Question: I'm curious whether it's possible with CSS to have a '<div>' overlaying the '<div>' above and below, like so:

I've tried to use 'margin-top: -40px;', but that doesn't seem to work. I've tried 'position:relative;' without any luck, either. Any ideas?
Thanks!
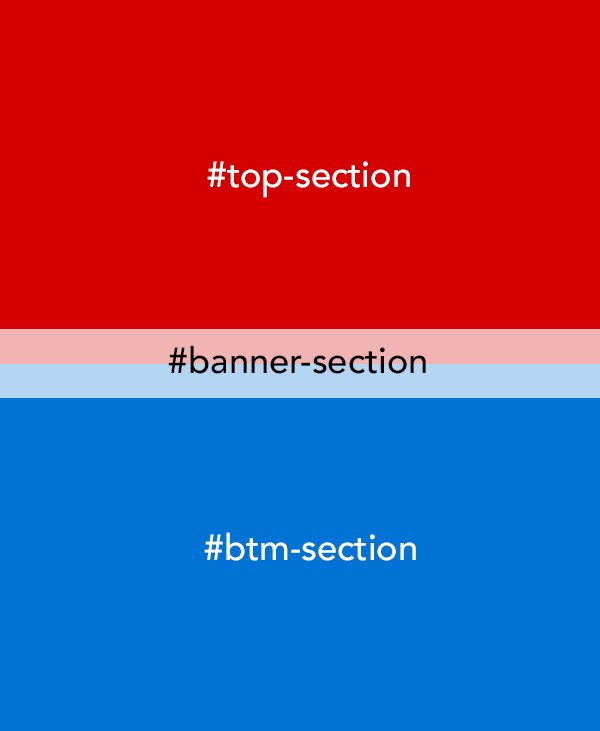
Answer: Sure!
## Demo Fiddle
The trick is managing the positioning of your 'div's, then setting the offset (top) correctly for the 'div' you want overlapping.
'''
<div></div>
<div>
<div></div>
</div>
'''
CSS
'''
div {
width:100%;
height:100px;
position:relative; /* ensure the parent divs have a position set */
}
div:first-child {
background:red;
}
div:last-child {
background:blue;
}
div:last-child div {
opacity:.5;
height:50px;
background:white;
position:absolute; /* position relative to the parent */
top:-25px; /* position the top to -25px (half its height) above the top of the parent */
}
'''